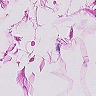
Metastatic tissue present: no